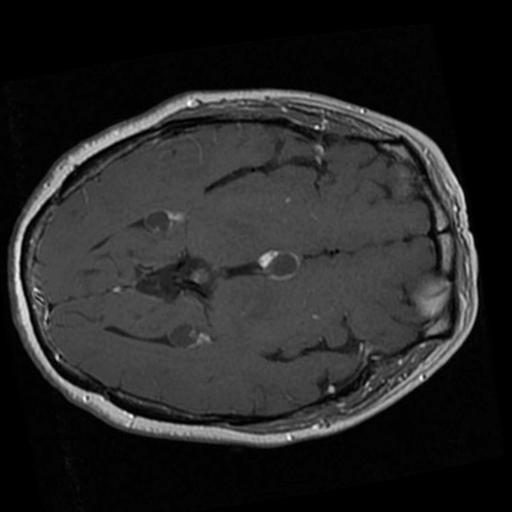
Label: brain_tumor